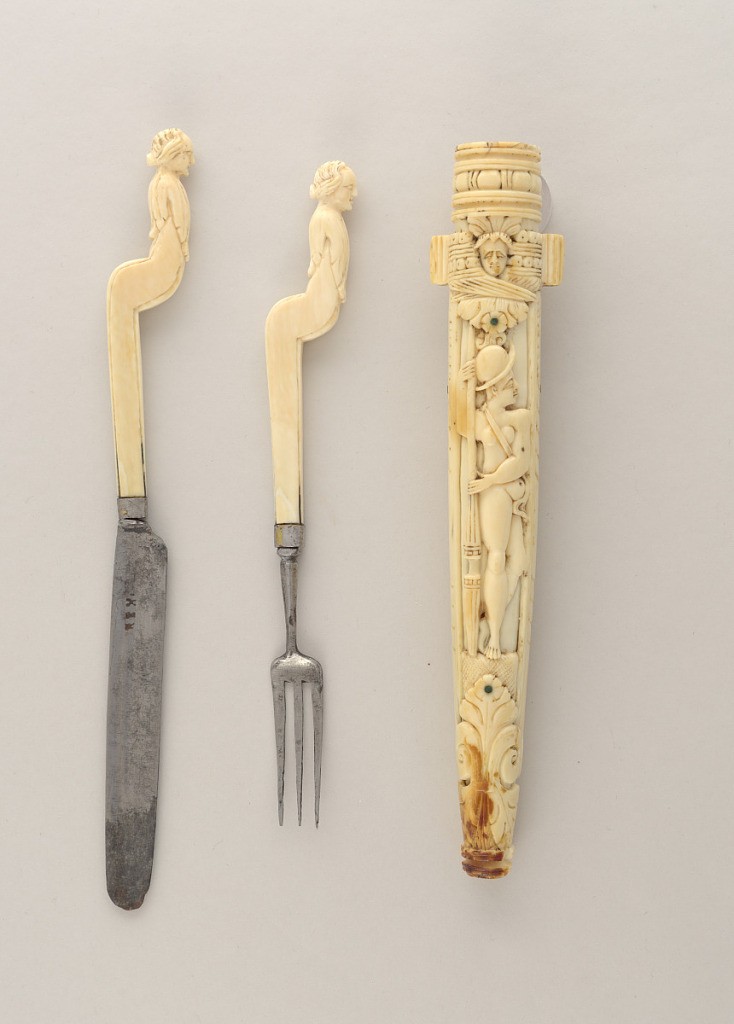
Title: Fork
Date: early 17th century
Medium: ivory, steel
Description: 1985-103-149-a: Elaborately carved ivory sheath for two implements...;     1985-103-149-b: Straight sided blade with round top, square plain ...;     1985-103-149-c: Fork has three curved tines, curved shoulders. Pla...